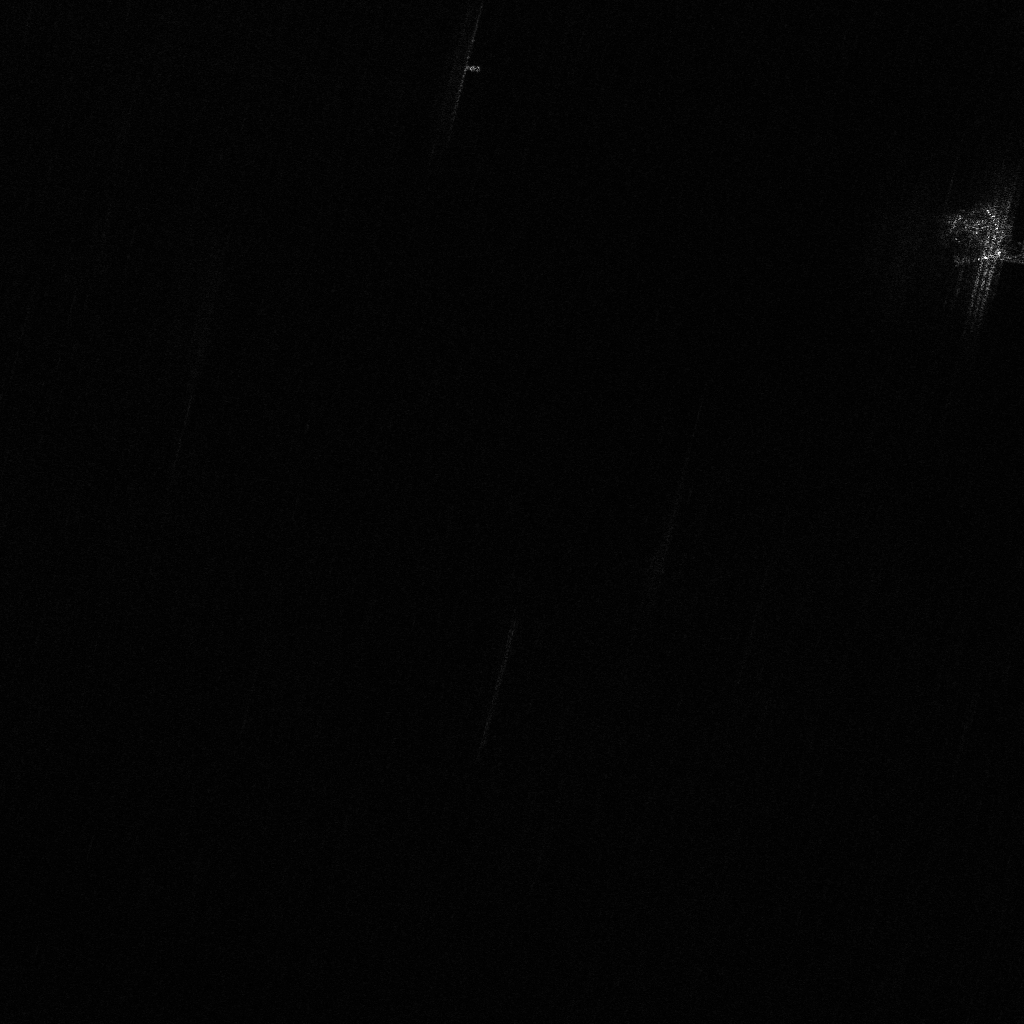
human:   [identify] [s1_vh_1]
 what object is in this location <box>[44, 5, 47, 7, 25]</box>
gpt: <ref>1 medium container at the top</ref>